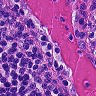
Metastatic tissue present: yes